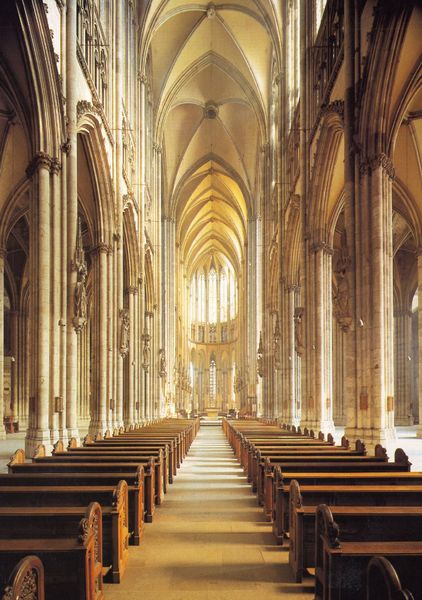
Titel: Kölner Dom St. Peter und Maria
Standort: Köln, Dom (EU - D - NRW)
Schlagwörter: fenster, hell, licht, säulen, innenraum, kirche, gotik, bogen, sonnenlicht, spitz, hoch, foto, gang, sonnig, altar, bänke, kirchenschiff, mittelgang, kirchenbänke, mittelschiff, gotisch, kreuzgewölbe, spitzbogen, apsis, kreuzgang, seitenschiffe, steiflicht